Question: 'JProgressBar' in 'JProgressBar.VERTICAL' mode rotates painted 'String'.
Is it possible to save string 'HORIZONTAL'?

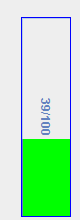
Answer: - 'BorderLayout''JLabel'- 'JLayer'

'''
import java.awt.*;
import java.awt.event.*;
import java.beans.*;
import javax.swing.*;
import javax.swing.event.*;
import javax.swing.plaf.LayerUI;
public class ProgressBarLabelTest {
private static JProgressBar makeProgressBar1(BoundedRangeModel model) {
JProgressBar progressBar = new JProgressBar(model) {
private JLabel label = new JLabel("000/100", SwingConstants.CENTER);
private ChangeListener changeListener = null;
@Override public void updateUI() {
removeAll();
if(changeListener!=null) removeChangeListener(changeListener);
super.updateUI();
EventQueue.invokeLater(new Runnable() {
@Override public void run() {
setLayout(new BorderLayout());
changeListener = new ChangeListener() {
@Override public void stateChanged(ChangeEvent e) {
int iv = (int)(100 * getPercentComplete());
label.setText(String.format("%03d/100", iv));
}
};
addChangeListener(changeListener);
add(label);
label.setBorder(BorderFactory.createEmptyBorder(0,4,0,4));
}
});
}
@Override public Dimension getPreferredSize() {
Dimension d = super.getPreferredSize();
Insets i = label.getInsets();
d.width = label.getPreferredSize().width + i.left + i.right;
return d;
}
};
initProgressBar(progressBar);
return progressBar;
}
private static JComponent makeProgressBar2(BoundedRangeModel model) {
final JLabel label = new JLabel("000/100");
label.setBorder(BorderFactory.createEmptyBorder(4,4,4,4));
LayerUI<JProgressBar> layerUI = new LayerUI<JProgressBar>() {
private final JPanel rubberStamp = new JPanel();
@Override public void paint(Graphics g, JComponent c) {
super.paint(g, c);
Dimension d = label.getPreferredSize();
int x = (c.getWidth() - d.width) / 2;
int y = (c.getHeight() - d.height) / 2;
JLayer jlayer = (JLayer)c;
JProgressBar progress = (JProgressBar)jlayer.getView();
int iv = (int)(100 * progress.getPercentComplete());
label.setText(String.format("%03d/100", iv));
SwingUtilities.paintComponent(
g, label, rubberStamp, x, y, d.width, d.height);
}
};
JProgressBar progressBar = new JProgressBar(model) {
@Override public Dimension getPreferredSize() {
Dimension d = super.getPreferredSize();
Insets i = label.getInsets();
d.width = label.getPreferredSize().width + i.left + i.right;
return d;
}
};
initProgressBar(progressBar);
return new JLayer<JProgressBar>(progressBar, layerUI);
}
public JComponent makeUI() {
final BoundedRangeModel m = new DefaultBoundedRangeModel();
JProgressBar progressBar0 = new JProgressBar(m);
initProgressBar(progressBar0);
progressBar0.setStringPainted(true);
JPanel p = new JPanel();
p.add(progressBar0);
p.add(makeProgressBar1(m));
p.add(makeProgressBar2(m));
p.add(new JButton(new AbstractAction("+10") {
private int i = 0;
@Override public void actionPerformed(ActionEvent e) {
m.setValue(i = (i>=100) ? 0 : i + 10);
}
}));
return p;
}
private static void initProgressBar(JProgressBar progressBar) {
progressBar.setOrientation(SwingConstants.VERTICAL);
progressBar.setStringPainted(false);
progressBar.setForeground(Color.GREEN);
}
public static void main(String[] args) {
EventQueue.invokeLater(new Runnable() {
@Override public void run() { createAndShowGUI(); }
});
}
public static void createAndShowGUI() {
JFrame f = new JFrame();
f.setDefaultCloseOperation(WindowConstants.EXIT_ON_CLOSE);
f.getContentPane().add(new ProgressBarLabelTest().makeUI());
f.setSize(320, 240);
f.setLocationRelativeTo(null);
f.setVisible(true);
}
}
'''